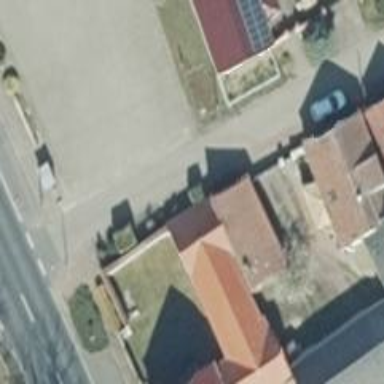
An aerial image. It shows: Building with gabled roof made of red roof tiles.